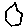
Label: hexagon